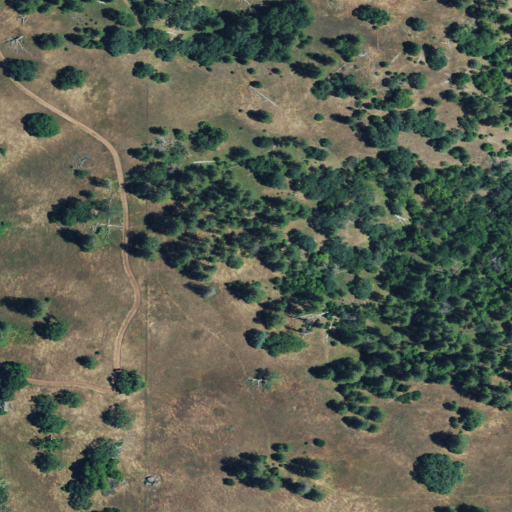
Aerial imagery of ridge(s) in California named Pine Ridge containing shrub, mixed forest, and grassland